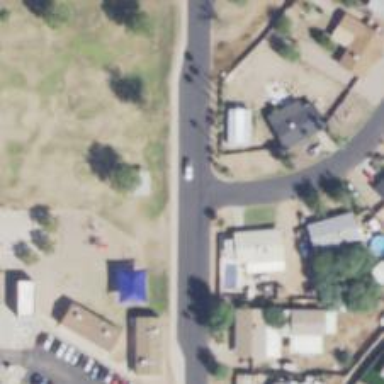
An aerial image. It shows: Residential road with sidewalk on the left side.